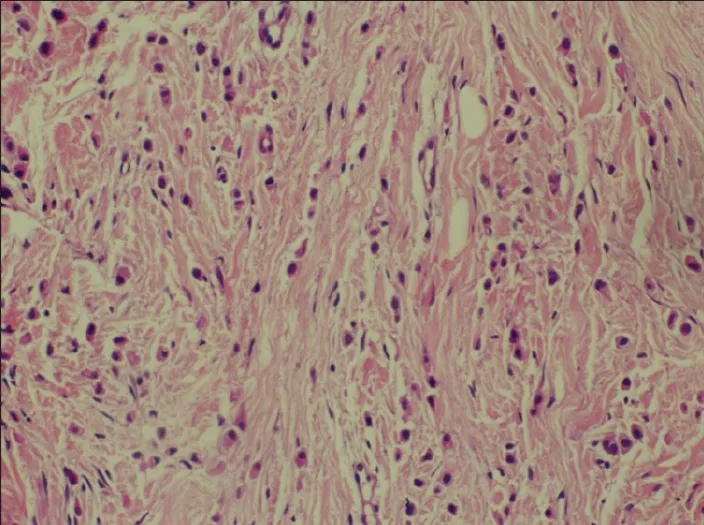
Tumour cells loosely dispersed throughout fibrous matrix (H & E x 200).
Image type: pathology (h&e)